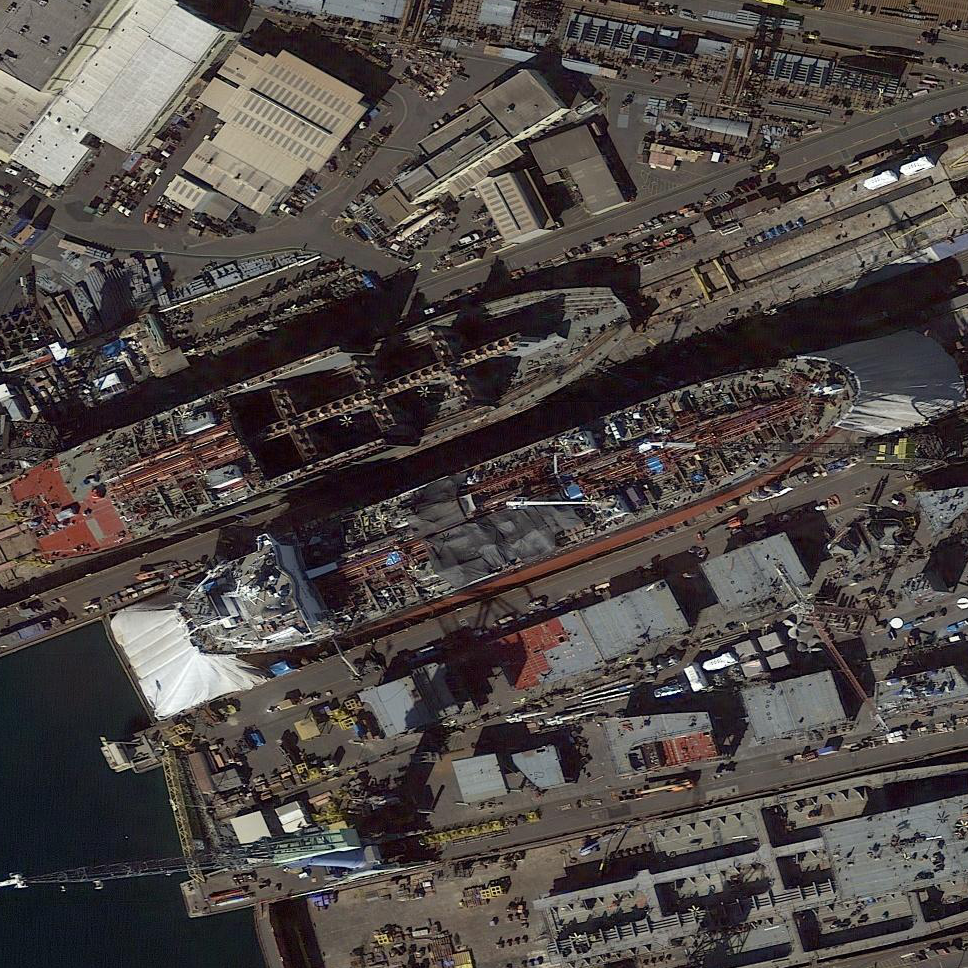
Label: civil